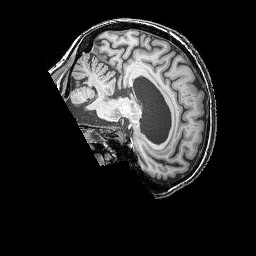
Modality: T1w
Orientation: sagittal
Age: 53
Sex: female
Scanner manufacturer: siemens
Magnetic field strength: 3 T
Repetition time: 2.25 s
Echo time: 0.00411 s